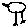
Label: bird